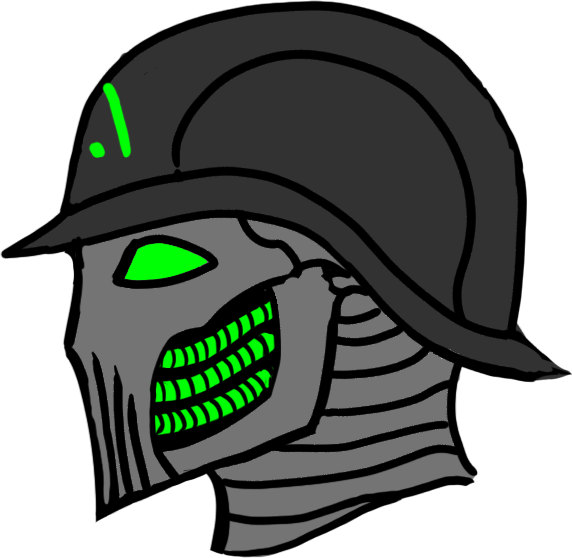
Label: 4_Yes_Chad